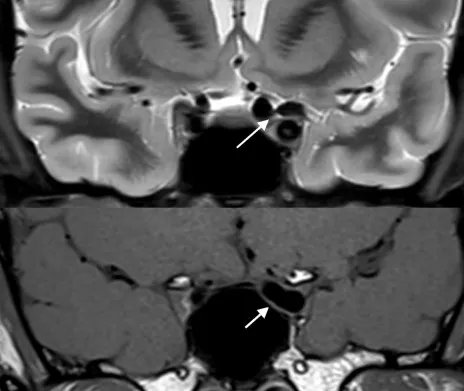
On the left side both arrows show compression of the chiasm and left optic nerve by the dolichoectatic artery in the T2-weighted . On the right side the angiogram of the asymmetric internal carotid. Giving rise to an ectatic, and ,elongated left supraclinoid internal carotid artery.
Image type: radiology (mri)